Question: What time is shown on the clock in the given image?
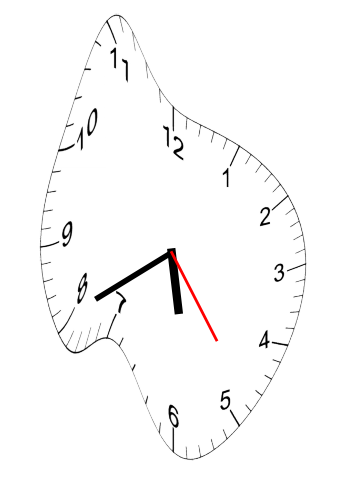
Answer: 05:40:24